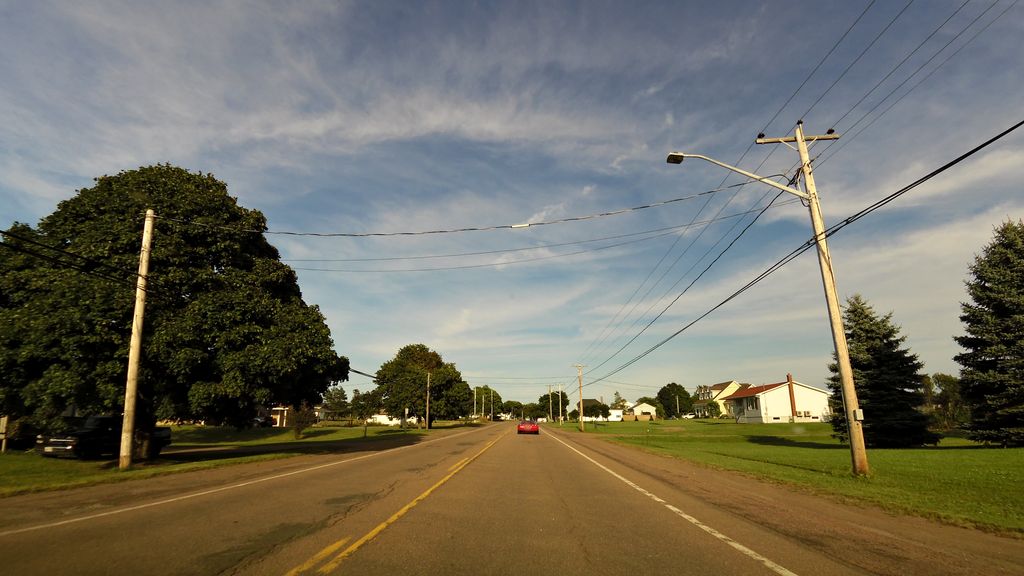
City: charlottetown